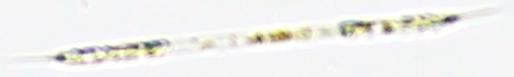
Label: Rhizosolenia